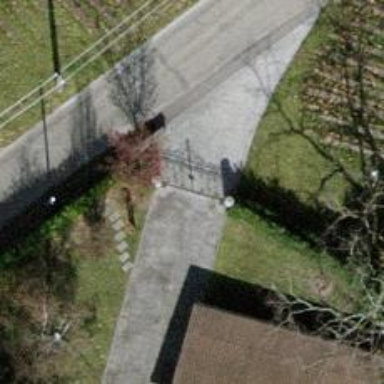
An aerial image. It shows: Driveway made of paving stones.